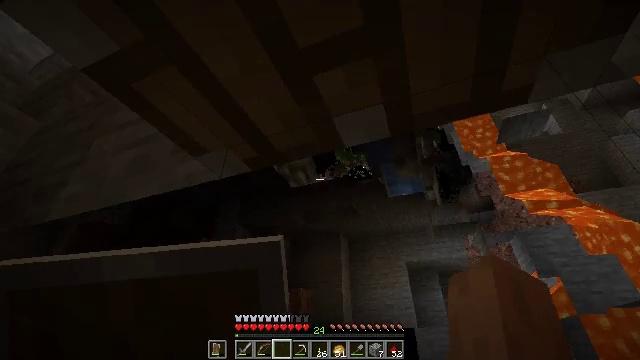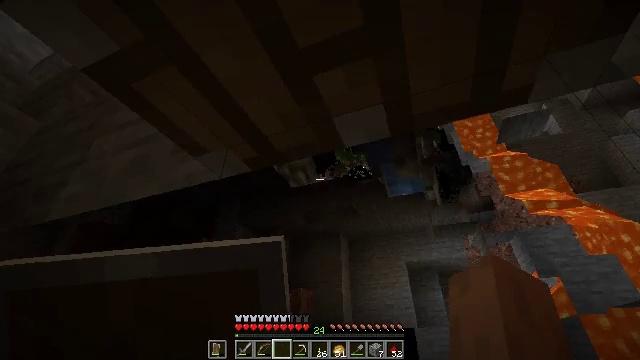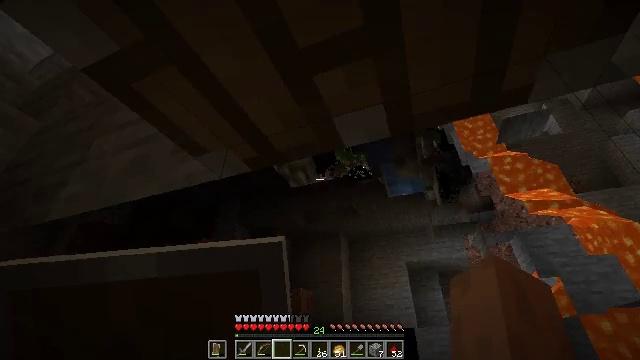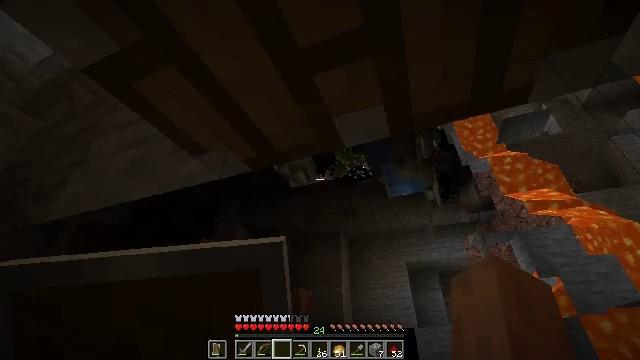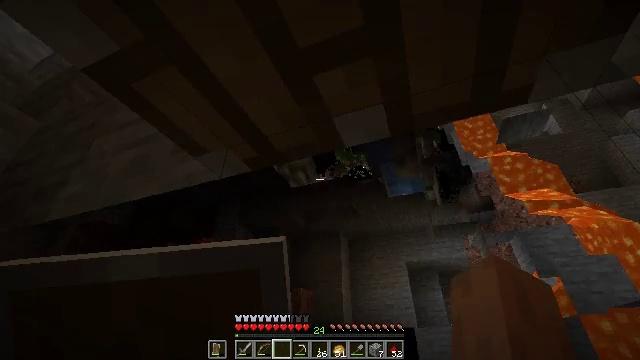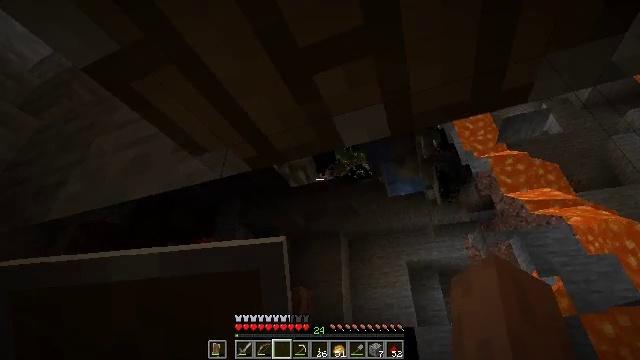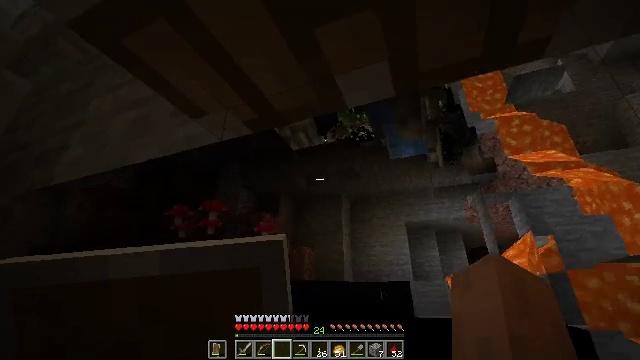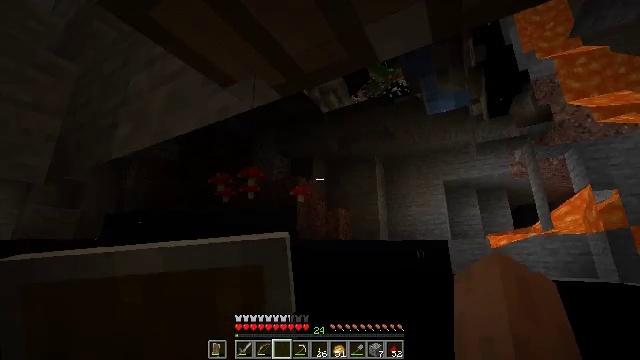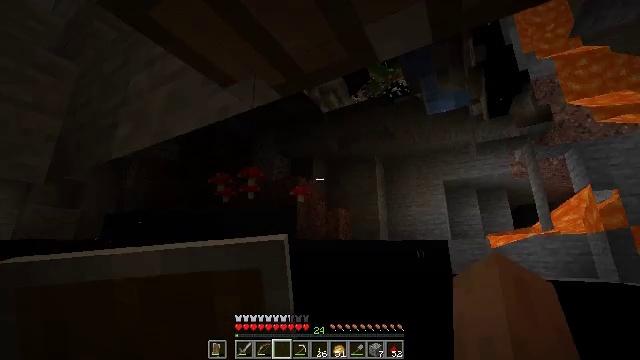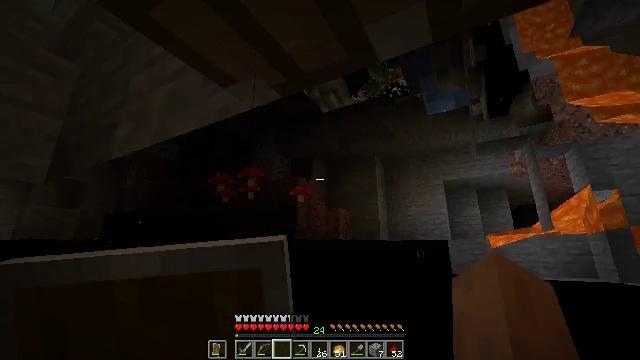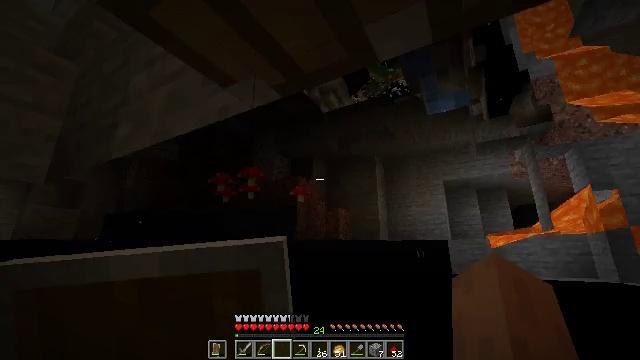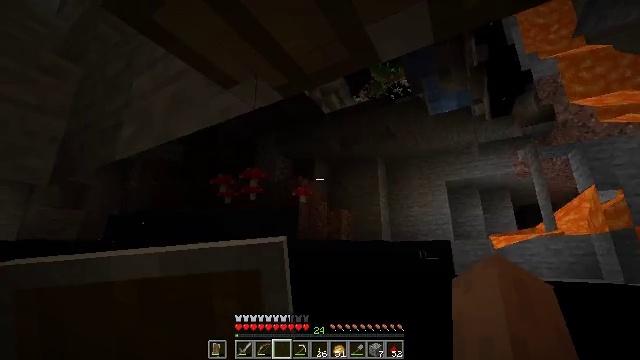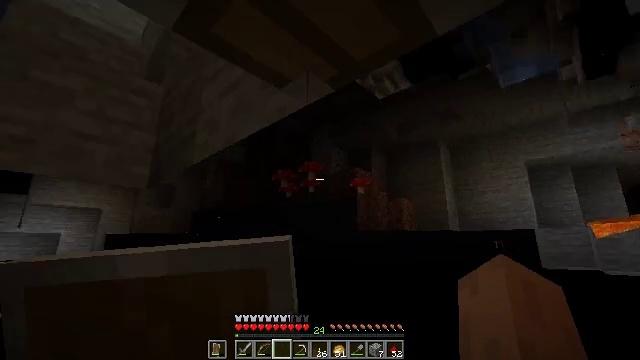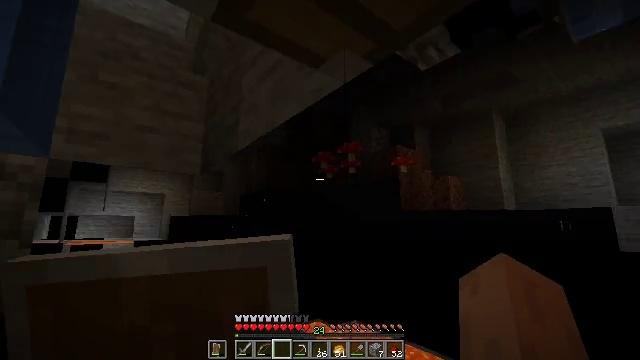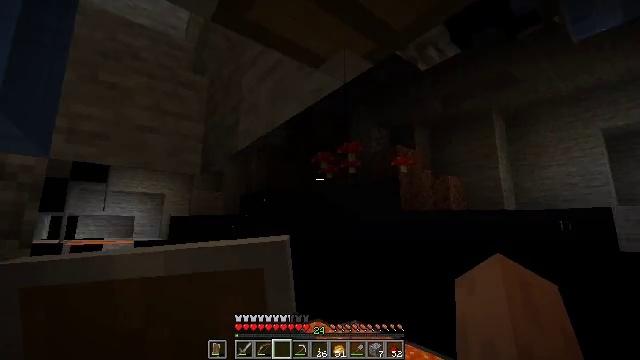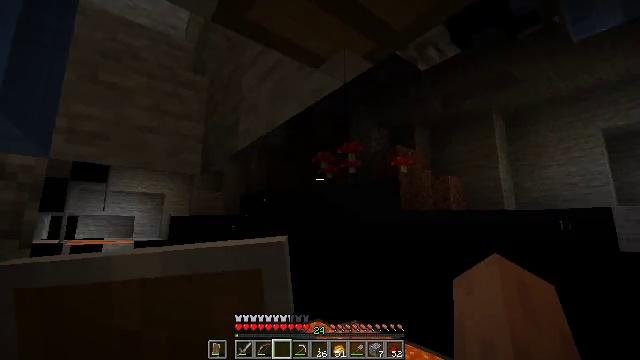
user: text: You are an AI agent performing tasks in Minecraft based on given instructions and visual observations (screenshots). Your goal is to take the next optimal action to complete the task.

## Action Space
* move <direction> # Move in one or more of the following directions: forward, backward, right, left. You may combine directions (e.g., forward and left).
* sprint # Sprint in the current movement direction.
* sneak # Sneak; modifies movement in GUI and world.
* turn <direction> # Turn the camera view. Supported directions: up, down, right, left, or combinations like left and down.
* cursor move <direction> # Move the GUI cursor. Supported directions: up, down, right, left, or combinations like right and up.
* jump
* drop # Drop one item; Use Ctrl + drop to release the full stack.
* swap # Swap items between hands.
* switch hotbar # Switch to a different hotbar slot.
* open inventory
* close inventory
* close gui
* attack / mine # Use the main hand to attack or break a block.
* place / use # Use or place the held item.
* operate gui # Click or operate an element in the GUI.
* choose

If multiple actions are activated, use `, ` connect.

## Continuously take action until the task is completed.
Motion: motion action
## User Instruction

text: Break the piston head to collect it.
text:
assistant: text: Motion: no_op
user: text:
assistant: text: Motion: no_op
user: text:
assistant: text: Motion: no_op
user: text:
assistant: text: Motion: no_op
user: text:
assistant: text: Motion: no_op
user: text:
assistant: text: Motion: turn down
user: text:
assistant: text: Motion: turn left and down
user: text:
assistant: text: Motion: no_op
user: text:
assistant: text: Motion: no_op
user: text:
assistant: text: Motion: no_op
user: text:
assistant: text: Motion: no_op
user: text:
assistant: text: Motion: turn left and down
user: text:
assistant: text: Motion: turn left and down
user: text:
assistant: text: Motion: no_op
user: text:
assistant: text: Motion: no_op
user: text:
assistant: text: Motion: no_op
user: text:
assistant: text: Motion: no_op
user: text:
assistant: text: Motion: turn down
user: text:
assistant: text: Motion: turn right and down
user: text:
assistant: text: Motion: no_op
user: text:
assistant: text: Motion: no_op
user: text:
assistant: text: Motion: no_op
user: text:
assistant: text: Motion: no_op
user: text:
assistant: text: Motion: no_op
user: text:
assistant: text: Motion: no_op
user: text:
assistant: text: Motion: no_op
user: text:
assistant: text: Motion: no_op
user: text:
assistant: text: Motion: no_op
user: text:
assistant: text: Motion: turn up
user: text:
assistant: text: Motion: turn up